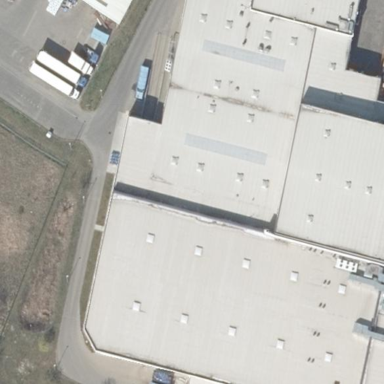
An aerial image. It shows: Industrial building with flat roof.